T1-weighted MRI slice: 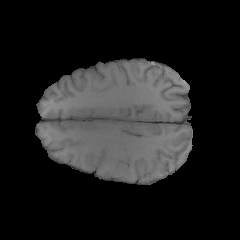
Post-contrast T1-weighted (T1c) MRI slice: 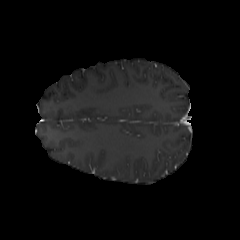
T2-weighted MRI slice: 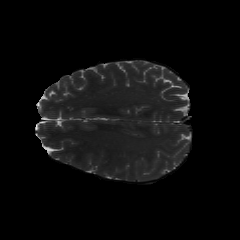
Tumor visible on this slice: no